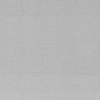
Label: dusty